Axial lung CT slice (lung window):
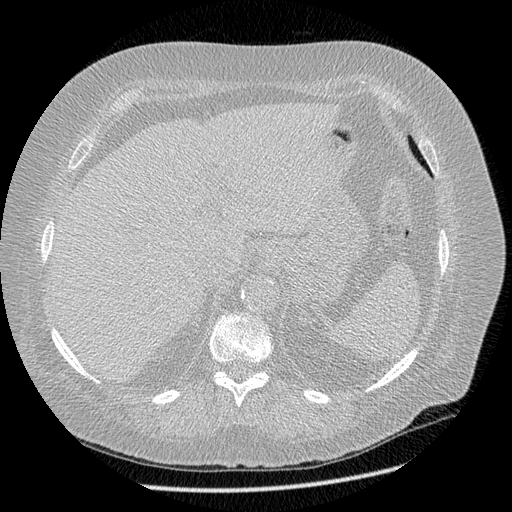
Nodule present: no